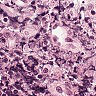
Metastatic tissue present: no